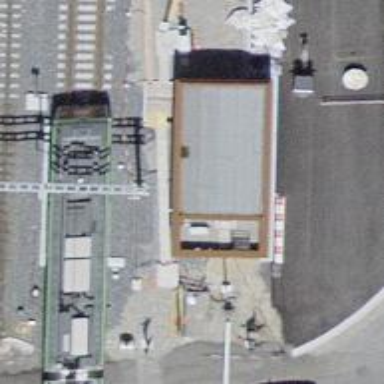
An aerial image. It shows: Signal box along the railway.